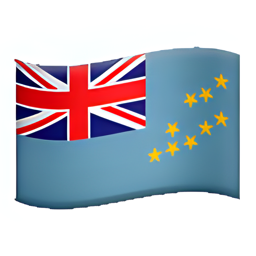
Name: flag for tuvalu
Emoji: 🇹🇻
Group: Flags
Sub-group: country-flag